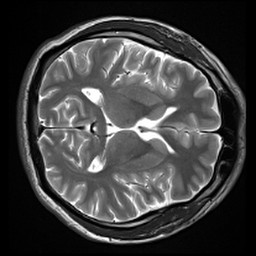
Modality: inplaneT2
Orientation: axial
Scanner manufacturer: siemens
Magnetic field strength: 3 T
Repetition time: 7.02 s
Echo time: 0.069 s